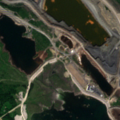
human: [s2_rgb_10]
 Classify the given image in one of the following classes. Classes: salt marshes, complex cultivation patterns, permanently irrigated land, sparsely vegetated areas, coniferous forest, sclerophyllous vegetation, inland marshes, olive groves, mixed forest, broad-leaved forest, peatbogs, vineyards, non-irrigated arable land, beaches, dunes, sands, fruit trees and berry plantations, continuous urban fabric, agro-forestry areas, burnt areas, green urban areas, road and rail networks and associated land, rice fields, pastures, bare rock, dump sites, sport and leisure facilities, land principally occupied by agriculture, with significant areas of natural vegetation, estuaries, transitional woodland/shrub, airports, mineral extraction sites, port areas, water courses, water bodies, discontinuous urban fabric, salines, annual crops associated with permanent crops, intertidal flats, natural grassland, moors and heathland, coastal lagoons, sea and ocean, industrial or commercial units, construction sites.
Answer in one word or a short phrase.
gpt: mineral extraction sites, coniferous forest